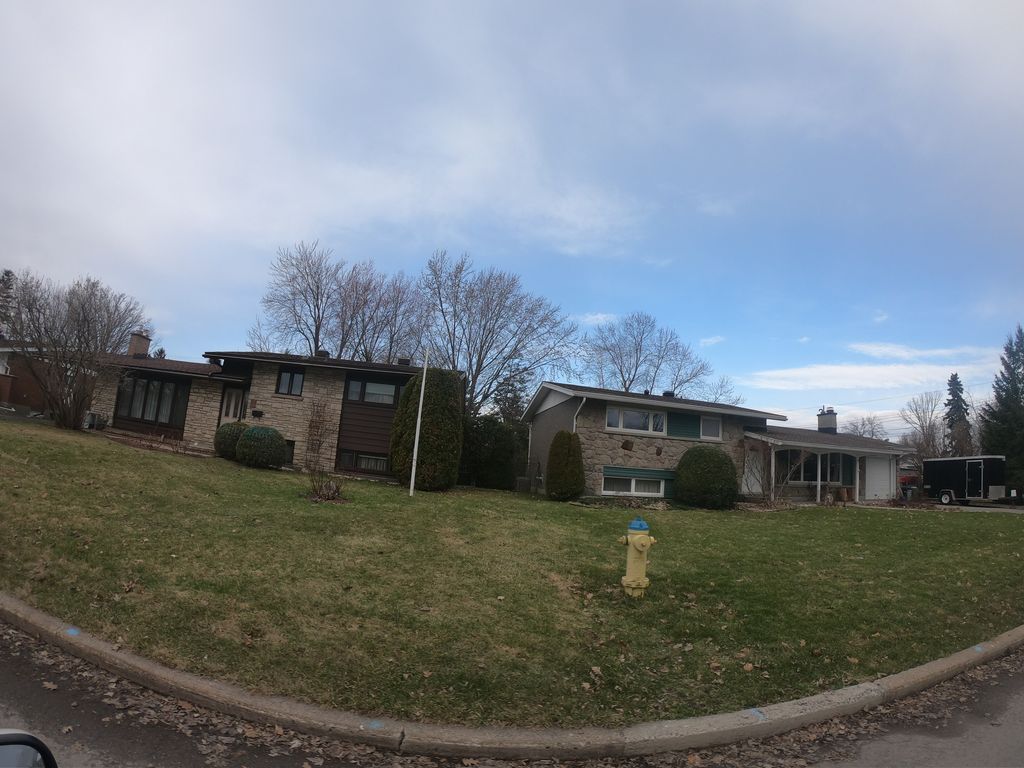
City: ottawa-gatineau